Question: Consider the constant in the following Java snippet :
'''
public class ConsumerServiceTestFixture {
private ConsumerServiceTestFixture() {
throw new AssertionError("This class should not be instantiated");
}
public static final String CUSTOMER_ID_NOT_INTEGER = "<PHONE>";
}
'''
The constant above is used to store a String which cannot be converted into an Integer because it's value is greater than Integer.MAX_VALUE.
This is not apparent from the name of the variable which conveys, at best, that the value is an 'invalid' customer_id. Nothing is conveyed about the value is invalid.
One option would be to write a comment which says something like :
'''
// Invalid since this number is greater than Integer.MAX_VALUE
public static final String CUSTOMER_ID_NOT_INTEGER = "<PHONE>";
'''
However, if we had to write self-documenting code and not use comments, the only other option would be to make the variable name more descriptive. Something like :
'''
public static final String CUSTOMER_ID_GREATER_THAN_INTEGER_MAX_VALUE = "<PHONE>";
'''
But, with the above option I am not happy about the length of the variable name, specially if you consider the following snippet about optimal variable name length from Code Complete 2 :

How would you suggest I balance the length of the variable name vs. code readability ?
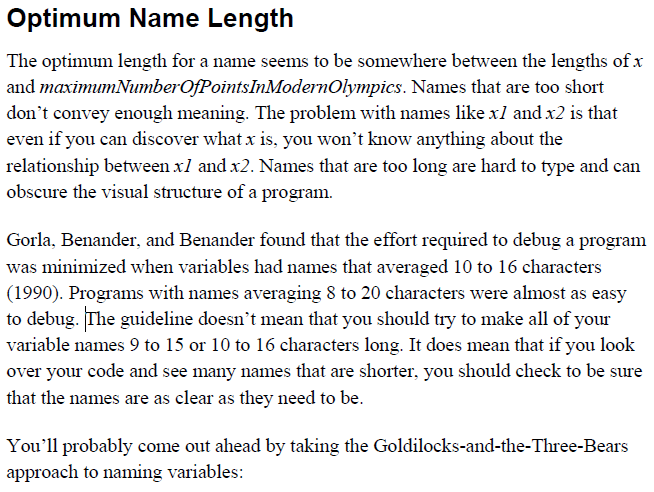
Answer: If instead of a // comment you use a /** comment (that is, javadoc), when a programmer uses your constant from an IDE or looks at your javadoc, he will get a full explanations of all the pros and cons of such a design, why it was done this way etc..
Unfortunately, you cannot name it "CUSTOMER_ID_THAT_IS_A_STRING_BECAUSE_IF_IT_WAS_AN_INT_IT_WOULD_BE_TOO_LARGE".